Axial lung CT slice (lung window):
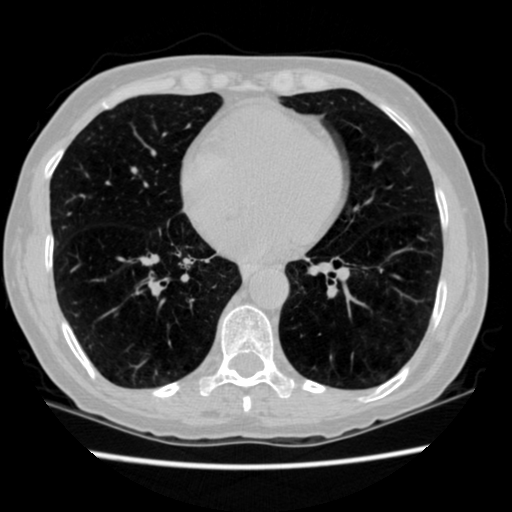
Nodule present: no